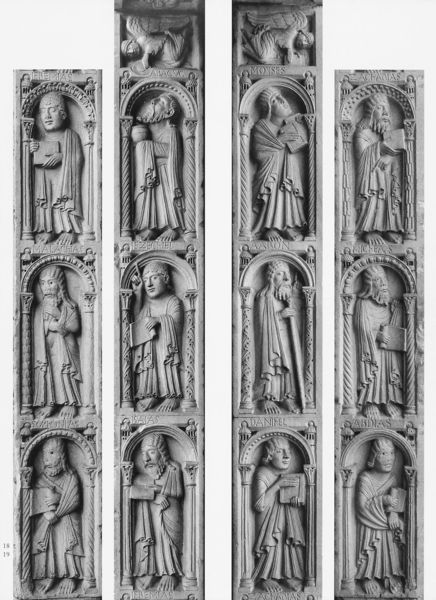
Titel: Dom S. Gimignano, Modena
Standort: Modena, Dom S. Gimignano (EU - I - Emilia-Romagna)
Schlagwörter: flügel, fuß, umhang, weiß, menschen, grau, männer, schwarz, säule, säulen, bart, sockel, stein, kirche, gewand, gewänder, engel, putto, skulptur, relief, füße, schrift, bücher, bogen, stab, spalten, figuren, rundbogen, detail, steinmetz, foto, fotografie, vier, buch, schwarzweiß, text, altar, namen, kapitell, skulpturen, heilige, putten, zwölf, gaben, 4, 12